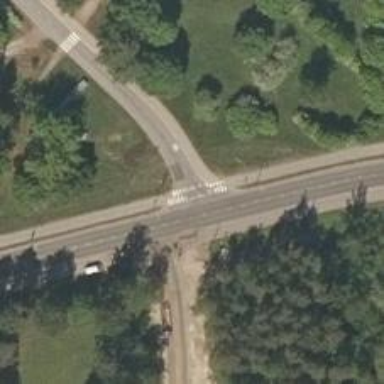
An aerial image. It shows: Asphalt cycleway featuring zebra crossing. The crossing is uncontrolled.